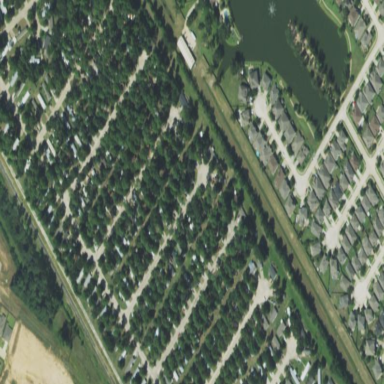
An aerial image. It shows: Residential area consisting of mobile homes.